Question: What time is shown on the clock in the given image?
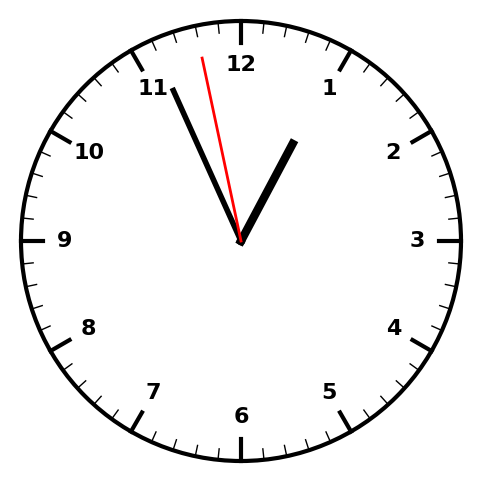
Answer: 12:55:58